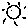
Label: sun